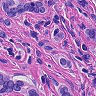
Metastatic tissue present: yes